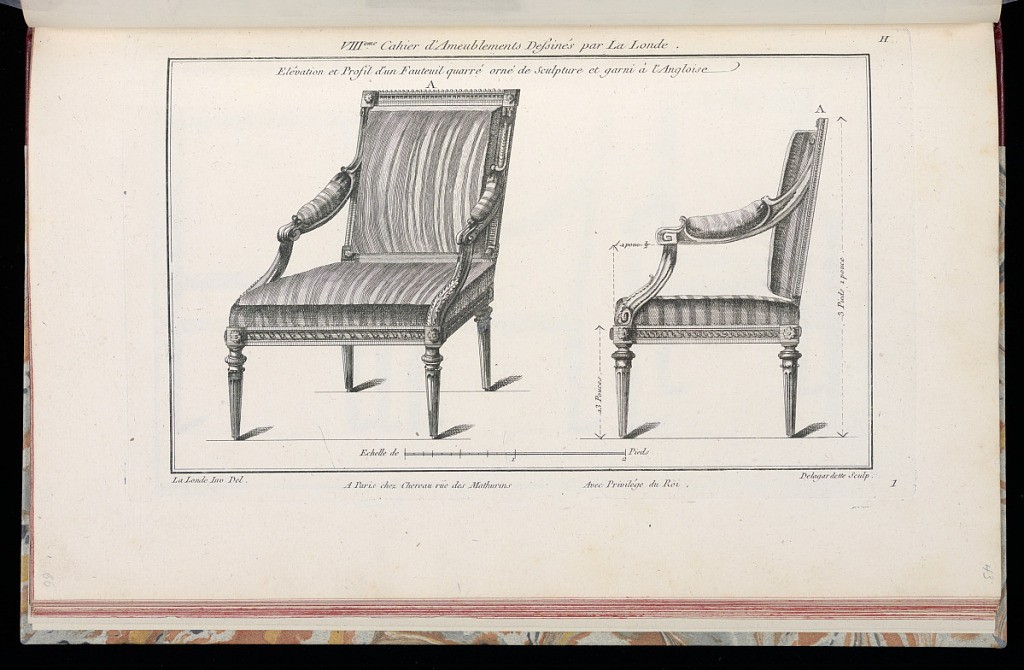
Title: Elévation et Profil d'un Fauteuil quarré orné de Sculpture et garni à l'Angloise
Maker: Richard de Lalonde, French, active 1780–96
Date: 1775-1788
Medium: Etching on off-white laid paper
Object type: Print
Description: Elevation and profile of a design for an armchair decorated with a striped textile and carved with ornament motifs including wave pattern, rosette, scrolls, and fluting. The plate is signed and numbered.